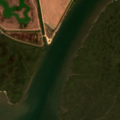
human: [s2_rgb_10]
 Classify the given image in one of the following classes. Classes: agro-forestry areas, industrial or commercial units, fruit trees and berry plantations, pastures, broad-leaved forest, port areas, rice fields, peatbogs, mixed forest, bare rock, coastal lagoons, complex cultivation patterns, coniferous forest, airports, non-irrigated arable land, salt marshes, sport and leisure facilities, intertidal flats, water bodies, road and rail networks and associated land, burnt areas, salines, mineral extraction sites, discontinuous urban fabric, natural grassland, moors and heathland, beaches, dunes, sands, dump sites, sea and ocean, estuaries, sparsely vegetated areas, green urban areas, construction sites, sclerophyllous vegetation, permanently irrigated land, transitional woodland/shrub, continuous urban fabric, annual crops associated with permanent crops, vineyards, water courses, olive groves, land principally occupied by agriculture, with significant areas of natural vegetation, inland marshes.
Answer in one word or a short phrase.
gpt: pastures, salt marshes, water bodies, estuaries